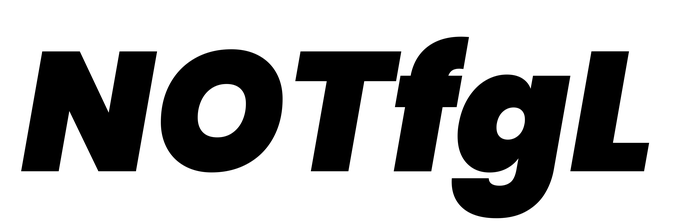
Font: Poppins-BlackItalic